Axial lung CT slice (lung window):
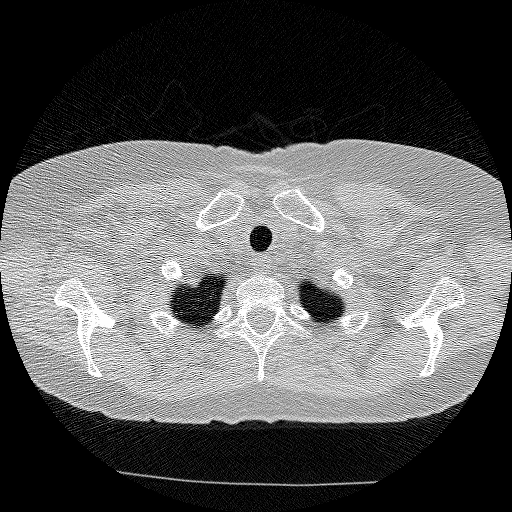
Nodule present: no